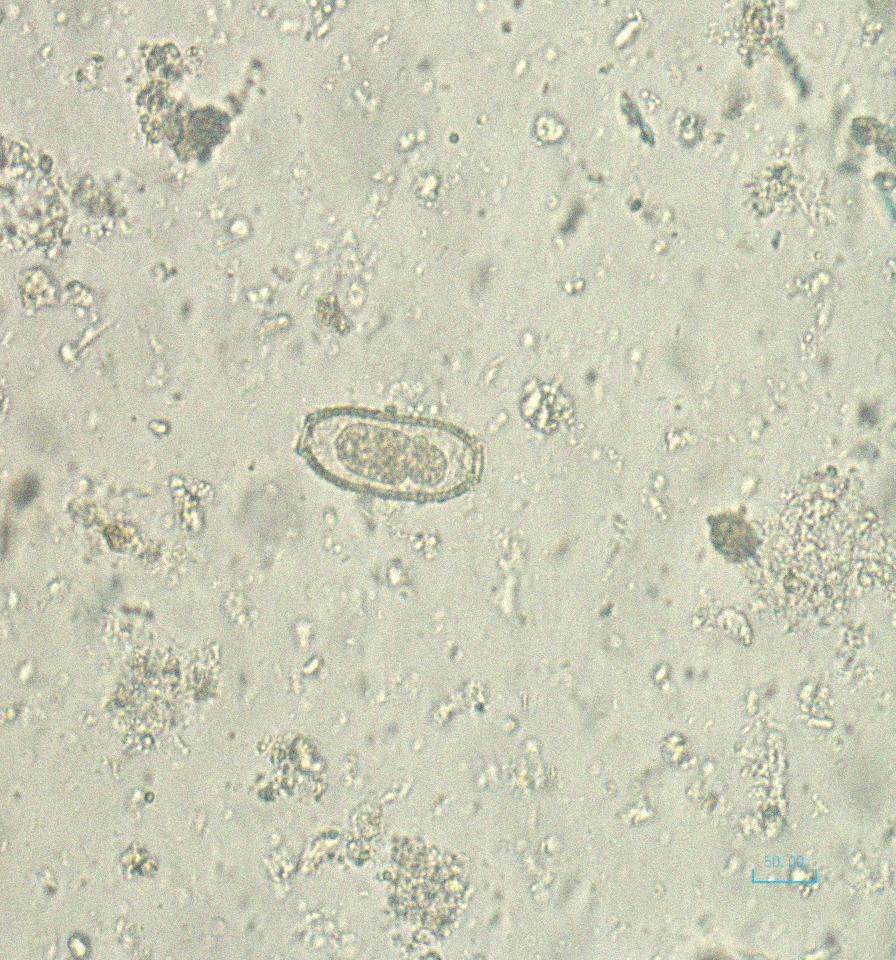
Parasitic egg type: Capillaria philippinensis